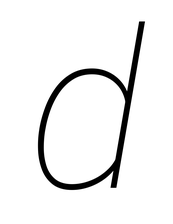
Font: Roboto-Italic_Thin_Italic